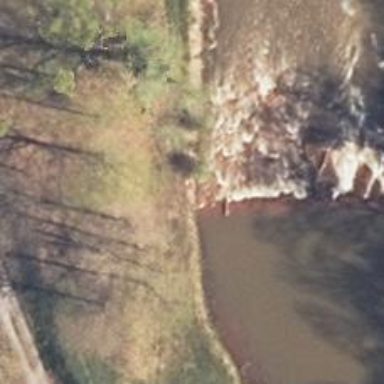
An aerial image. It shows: Weir in waterway.